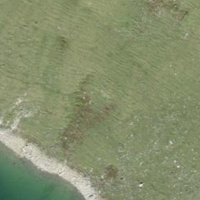
EUNIS habitat code: 23
Species observed at this site:
Parnassia palustris